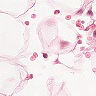
Metastatic tissue present: no